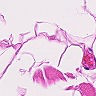
Metastatic tissue present: no